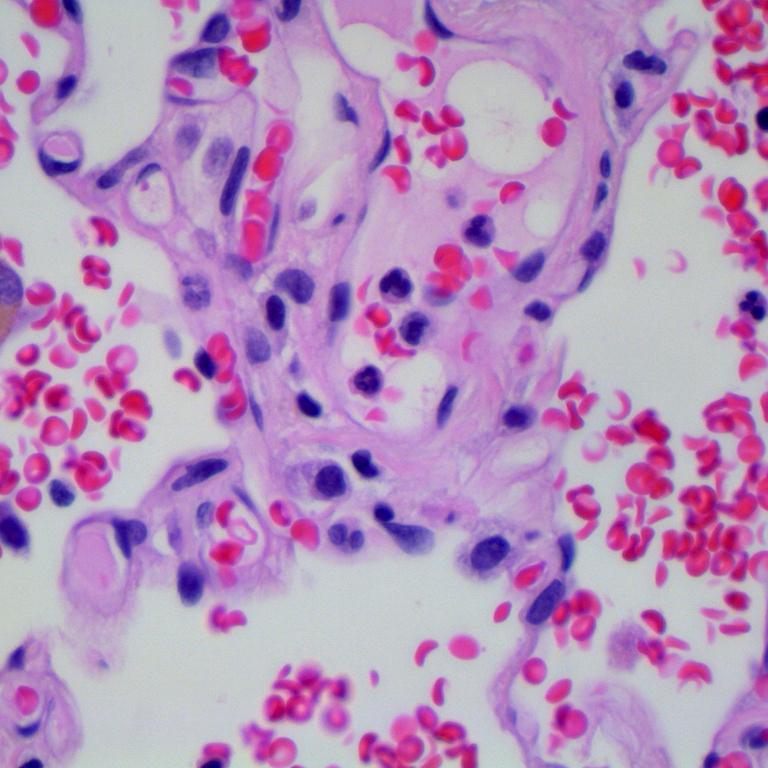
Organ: lung
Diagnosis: benign